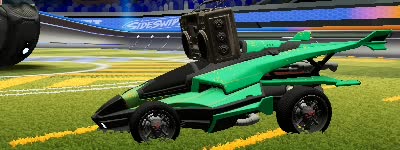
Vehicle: aftershock